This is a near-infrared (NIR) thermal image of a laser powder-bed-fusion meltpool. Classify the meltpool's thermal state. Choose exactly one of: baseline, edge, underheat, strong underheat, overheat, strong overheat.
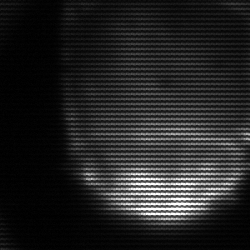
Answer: edge